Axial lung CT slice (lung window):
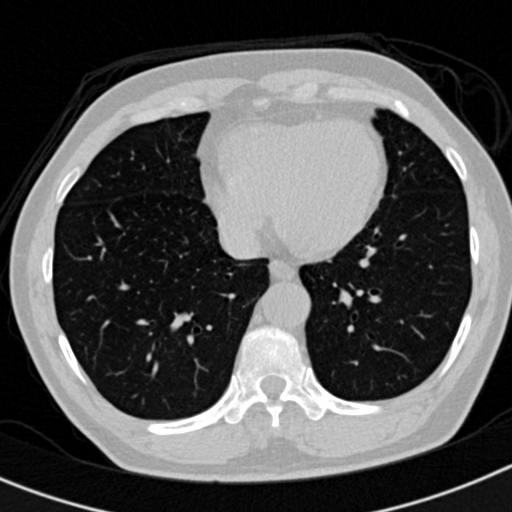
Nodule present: no